Question: In my app i am using core image filters
The below code i am using for
'''
- (UIImage*)applyRGBWithRed:(float)red withGreen:(float)green withBlue:(float)blue
{
ciimage=[CIImage imageWithCGImage:self.CGImage];
// Make the filter
CIFilter *colorMatrixFilter = [CIFilter filterWithName:@"CIColorMatrix"]; // 2
[colorMatrixFilter setDefaults]; // 3
[colorMatrixFilter setValue:ciimage forKey:kCIInputImageKey]; // 4
[colorMatrixFilter setValue:[CIVector vectorWithX:red Y:0 Z:0 W:0] forKey:@"inputRVector"]; // 5
[colorMatrixFilter setValue:[CIVector vectorWithX:0 Y:green Z:0 W:0] forKey:@"inputGVector"]; // 6
[colorMatrixFilter setValue:[CIVector vectorWithX:0 Y:0 Z:blue W:0] forKey:@"inputBVector"]; // 7
[colorMatrixFilter setValue:[CIVector vectorWithX:0 Y:0 Z:0 W:1] forKey:@"inputAVector"]; // 8z
// Get the output image recipe
CIImage *outputImage = [colorMatrixFilter outputImage]; // 9
// Create the context and instruct CoreImage to draw the output image recipe into a CGImage
context = [CIContext contextWithOptions:nil];
CGImageRef cgimg = [context createCGImage:outputImage fromRect:[outputImage extent]]; // 10
self.saveImage=[UIImage imageWithCGImage:cgimg];
CGImageRelease(cgimg);
return self.saveImage;
}
'''
while i was processing the large image[i.e greater than 1.4 MB size] it gives memory warning and crashes the app.
Any advice or idea highly appreciate-able . i struck in this more than a week...
Thanks in advance....

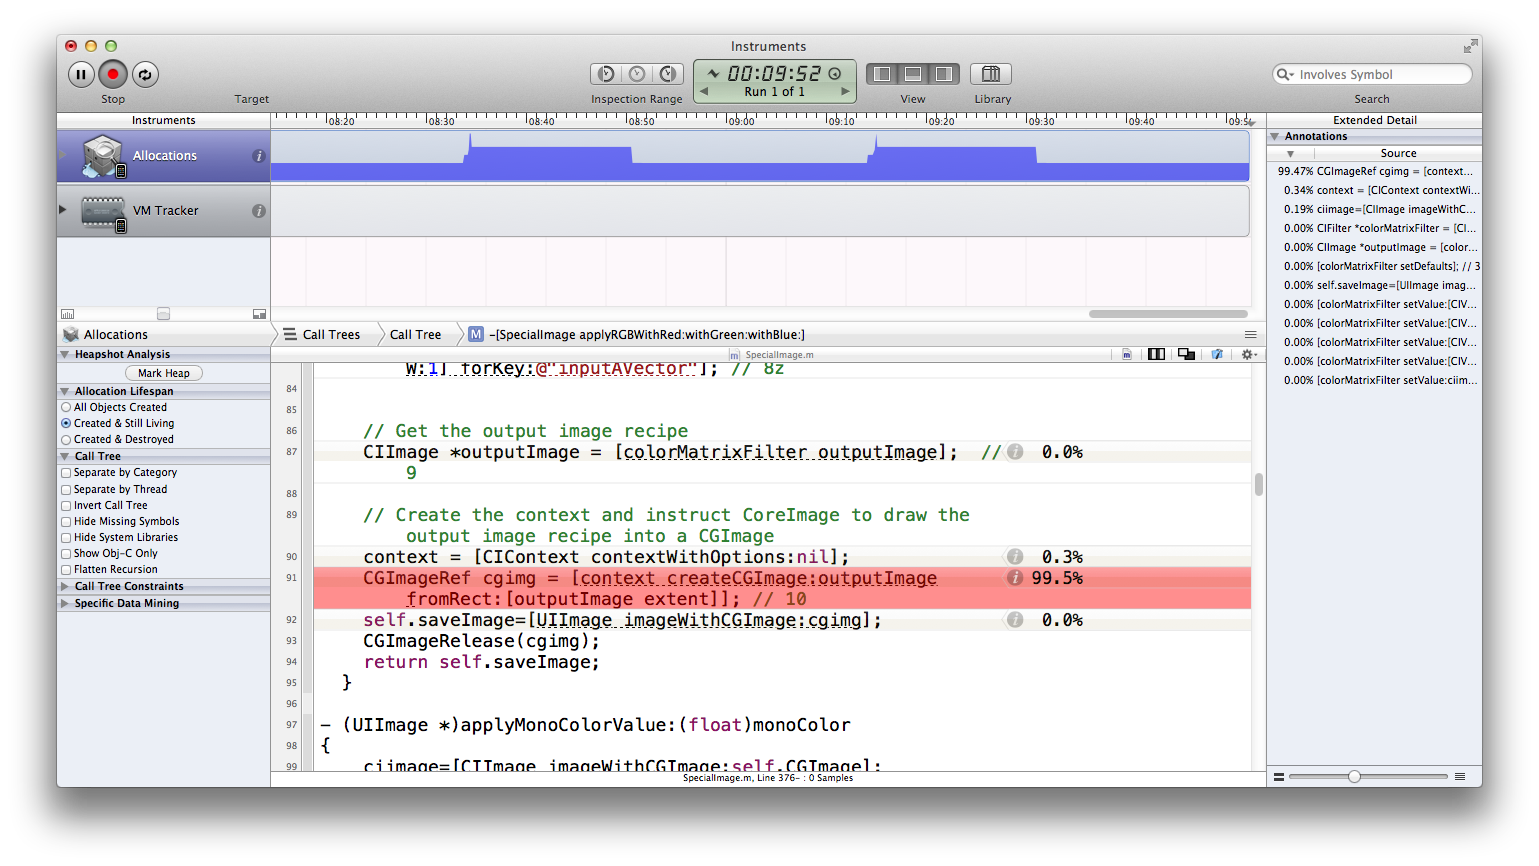
Answer: Maybe you can "split" your large image into smaller parts, apply the filer on each of them, and combine them back to a large image?
'''
UIImage *image = [UIImage imageWithContentsOfFile:imagePath]; // The Big image
NSMutableArray *croppedImages = [NSMutableArray array];
CGSize imageSize = image.size;
CGSize cropSize = CGSizeMake(500, 500); // The size of each "small image"
// Step 1: Produce the small images and save to disk
for (CGFloat x = 0; x < imageSize.width; x += cropSize.width)
{
for (CGFloat y = 0; y < imageSize.height; y += cropSize.height)
{
UIGraphicsBeginImageContext(cropSize);
[image drawAtPoint:CGPointMake(-x, -y)];
UIImage *cropped = UIGraphicsGetImageFromCurrentImageContext();
UIGraphicsEndImageContext();
NSString *path = [NSTemporaryDirectory() stringByAppendingPathComponent:[NSString stringWithFormat:@"cropped_%f_%f.png",x,y]];
NSData *imageData = UIImagePNGRepresentation(cropped);
[imageData writeToFile:path atomically:YES];
imageData = nil;
[croppedImages addObject:path];
}
}
// Release the big image (assume we are using ARC)
image = nil;
// Step 2: Apply the filter to the small images and re-save them
for (NSString *path in croppedImages)
{
UIImage *img = [UIImage imageWithContentsOfFile:path];
// Apply your filter to img here
NSData *imageData = UIImagePNGRepresentation(img);
[imageData writeToFile:path atomically:YES];
imageData = nil;
}
// Step 3: Combine the small images back to a big one
UIGraphicsBeginImageContext(imageSize);
for (CGFloat x = 0; x < imageSize.width; x += cropSize.width)
{
for (CGFloat y = 0; y < imageSize.height; y += cropSize.height)
{
NSString *path = [NSTemporaryDirectory() stringByAppendingPathComponent:[NSString stringWithFormat:@"cropped_%f_%f.png",x,y]];
UIImage *img = [UIImage imageWithContentsOfFile:path];
[img drawAtPoint:CGPointMake(x, y)];
}
}
UIImage *finalImage = UIGraphicsGetImageFromCurrentImageContext();
UIGraphicsEndImageContext();
// Step 4: Optionally remove the temporary files
for (NSString *path in croppedImages)
{
[[NSFileManager defaultManager] removeItemAtPath:path error:NULL];
}
'''
Obviously, it will be slow.